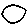
Label: circle